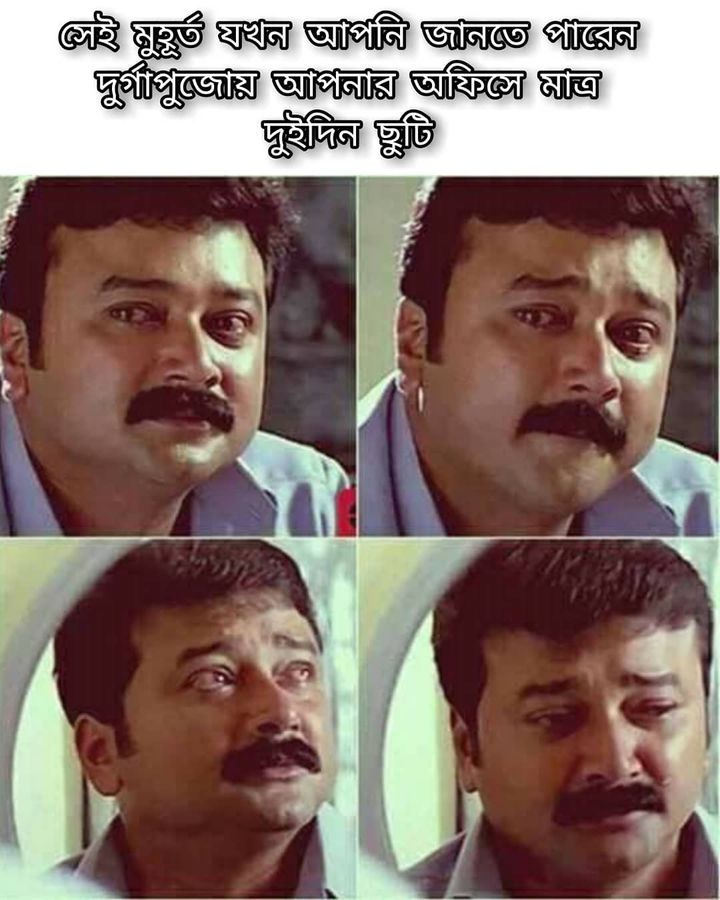
Text: সেই মুহূর্ত যখন আপনি জানতে পারেন দুর্গাপুজোয় আপনার অফিসে মাত্র দুইদিন ছুটি
Label: Non Hate